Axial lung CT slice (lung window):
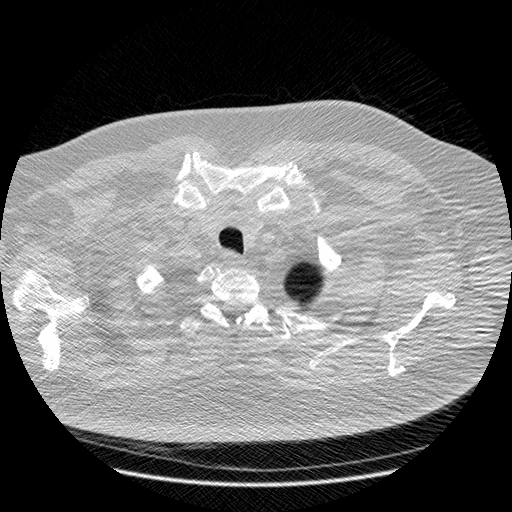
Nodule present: no